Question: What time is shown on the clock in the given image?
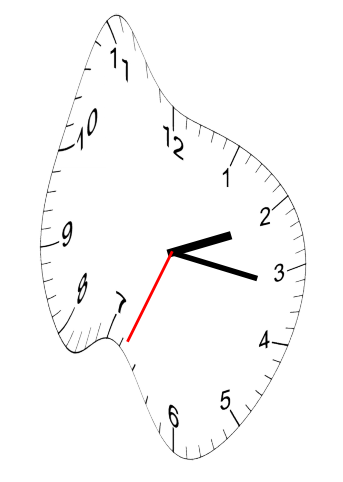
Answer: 02:16:34